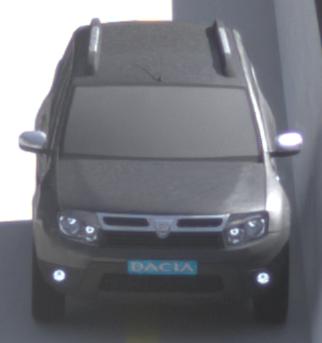
Make: Dacia
Model: Duster dCi 110 FAP
Detailed model: Duster (I)
Model produced from: 2010/06
Model produced until: 2013/11
Doors: 5
Color: gray
Road condition: dry road
Daytime: morning or afternoon
Contrast: medium contrast